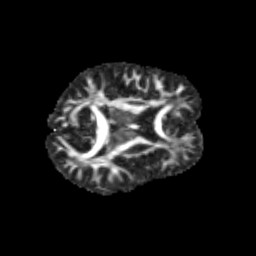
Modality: FA
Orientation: axial
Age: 11
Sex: male
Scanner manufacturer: siemens
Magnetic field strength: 3 T
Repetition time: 3.8 s
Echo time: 0.07 s